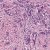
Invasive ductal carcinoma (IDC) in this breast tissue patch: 1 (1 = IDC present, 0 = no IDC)